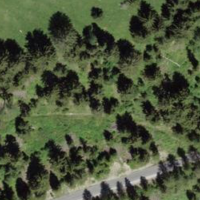
EUNIS habitat code: 43
Species observed at this site:
Campanula glomerata